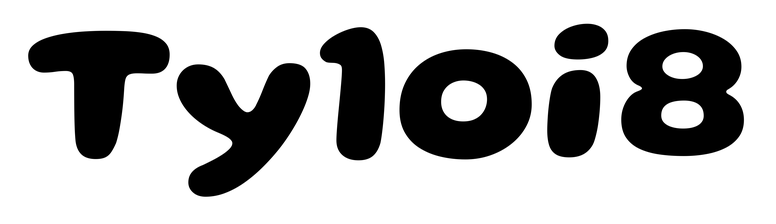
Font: Gluten_Bold